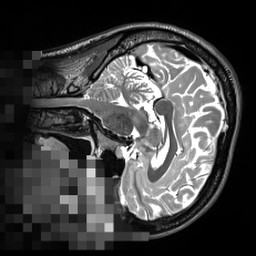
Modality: T2w
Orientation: sagittal
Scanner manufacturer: siemens
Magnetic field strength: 3 T
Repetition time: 3.2 s
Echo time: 0.564 s